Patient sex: M
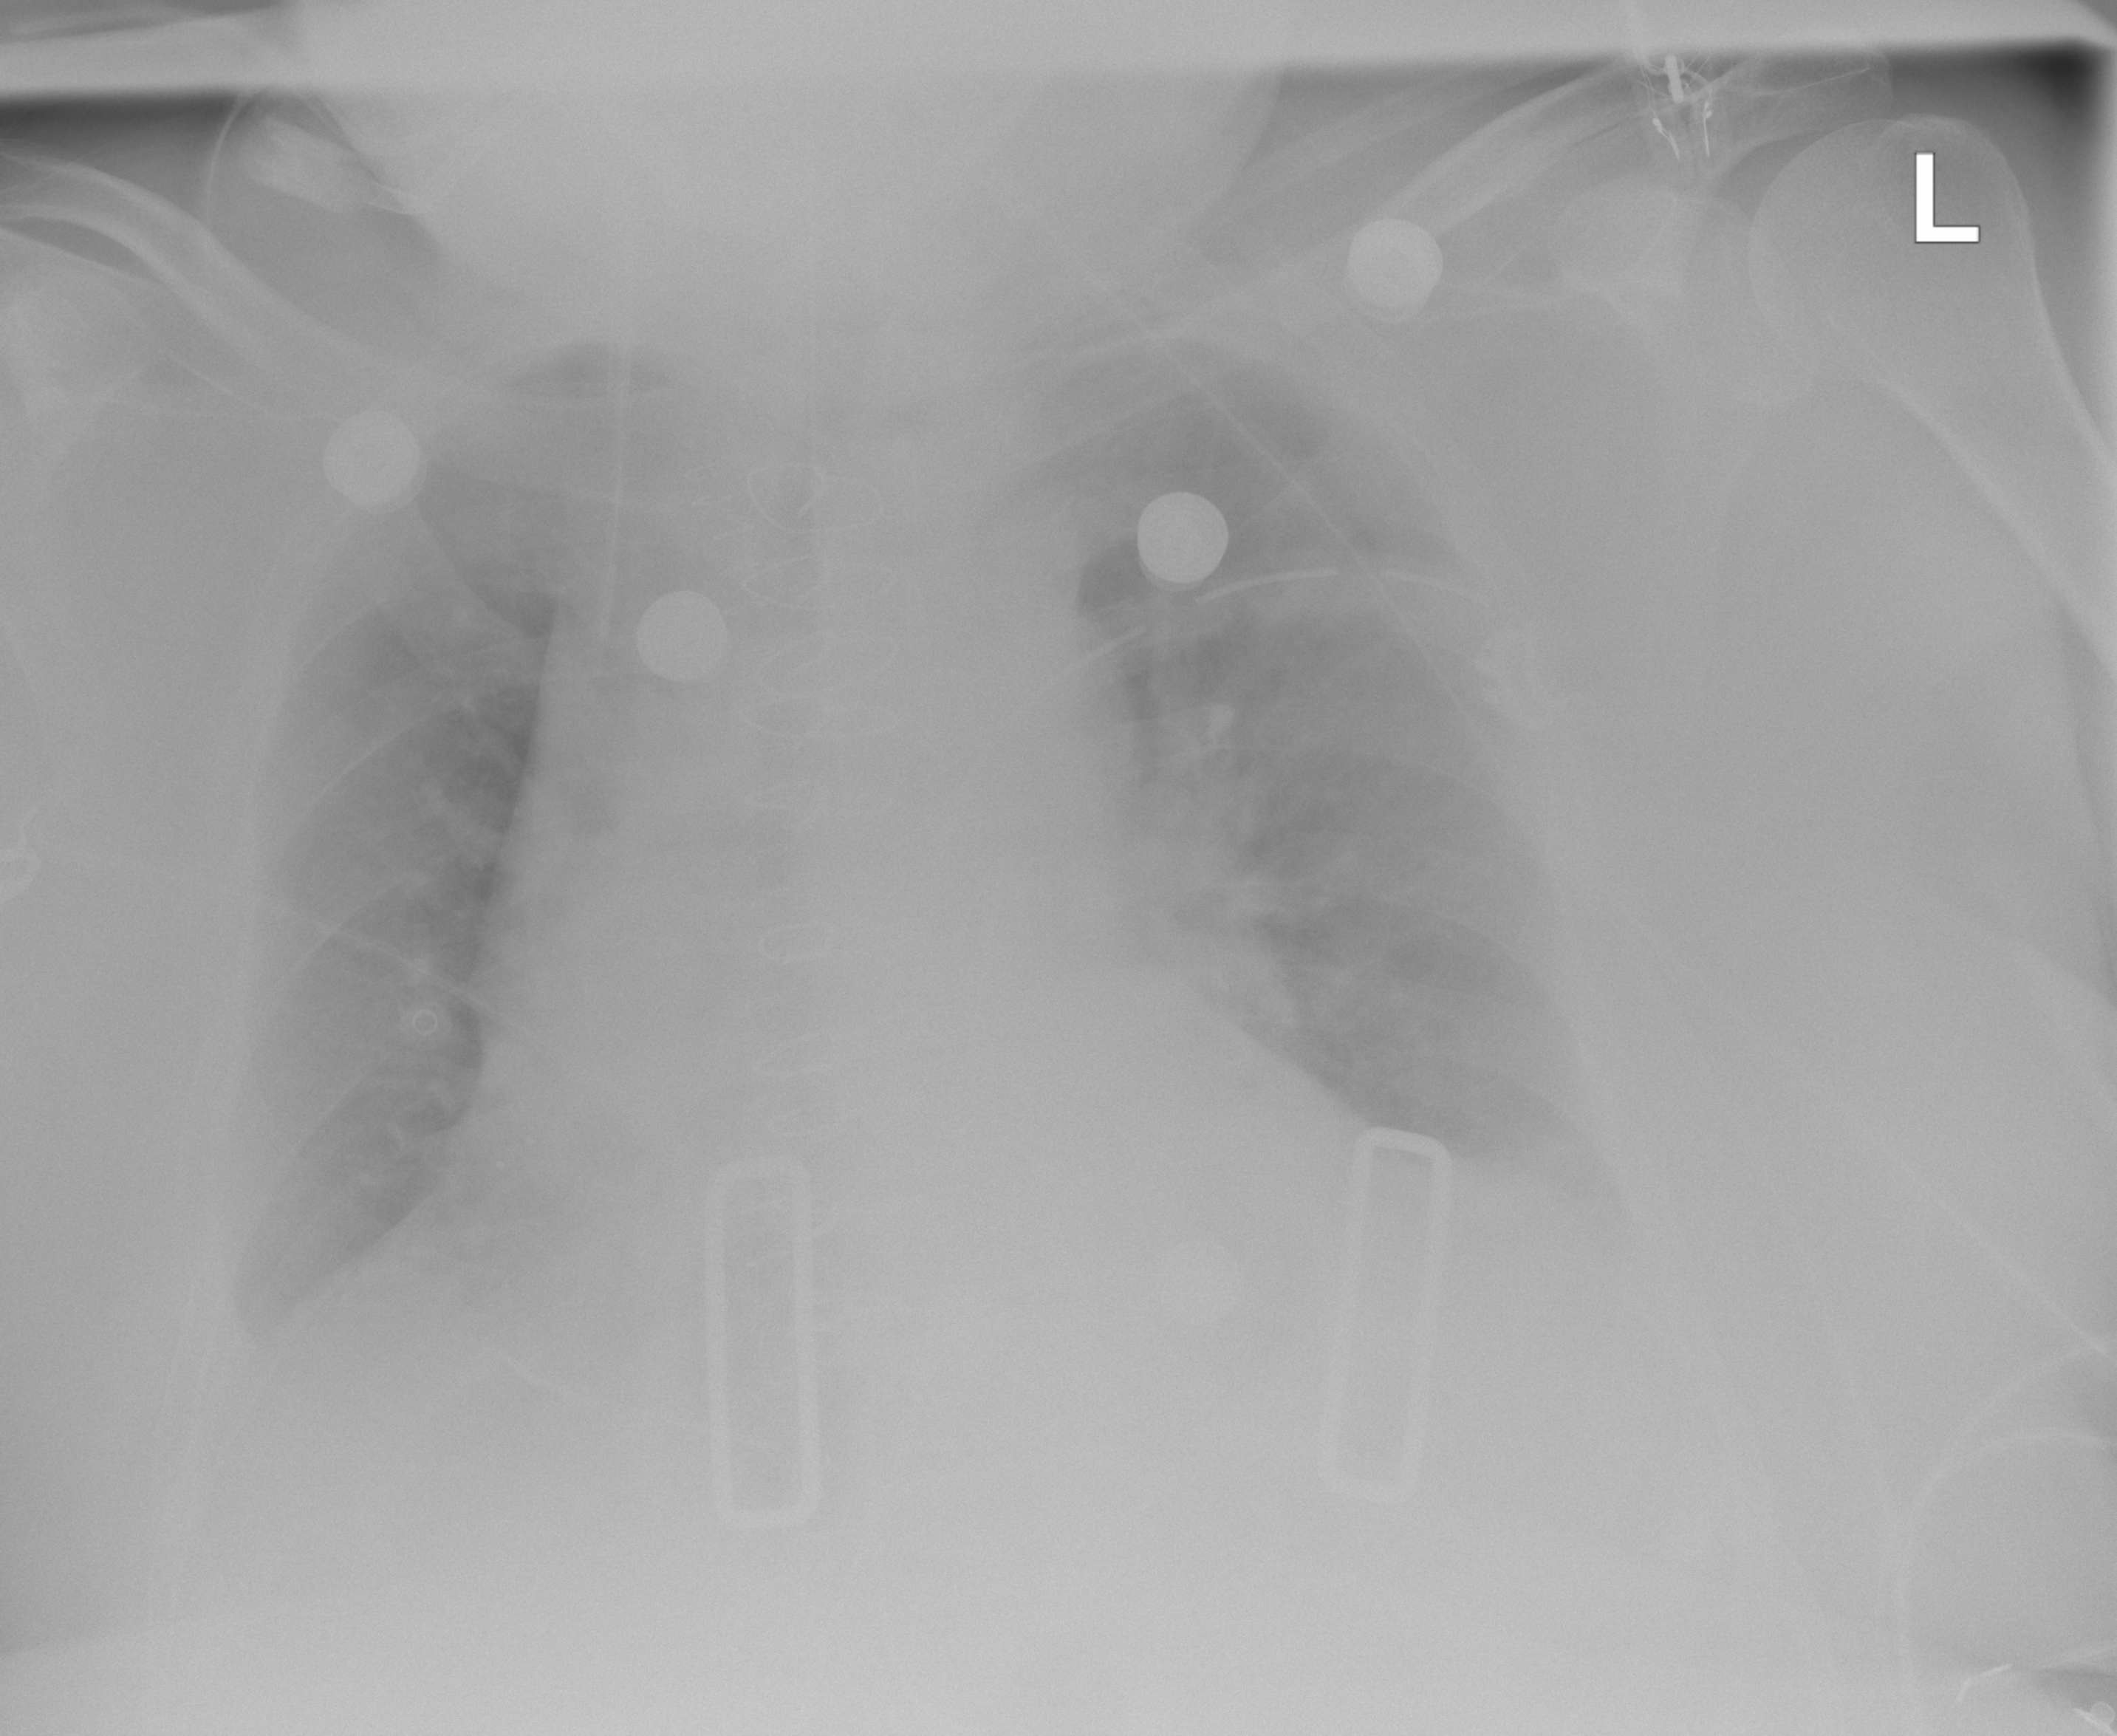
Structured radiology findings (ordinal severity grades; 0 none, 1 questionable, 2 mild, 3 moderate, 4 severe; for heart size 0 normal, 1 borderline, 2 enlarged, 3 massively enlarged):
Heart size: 2
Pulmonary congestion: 2
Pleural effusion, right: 0
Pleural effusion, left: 0
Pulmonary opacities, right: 0
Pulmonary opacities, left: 0
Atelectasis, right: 1
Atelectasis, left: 2